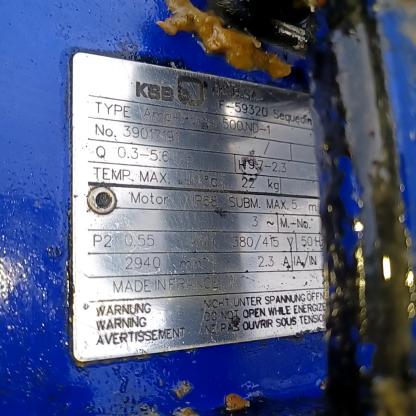
Klasa: tabliczka-znamionowa